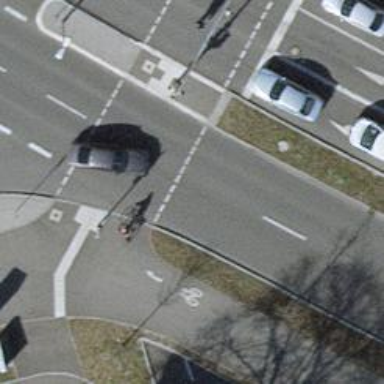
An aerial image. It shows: Road crossing with traffic signals.